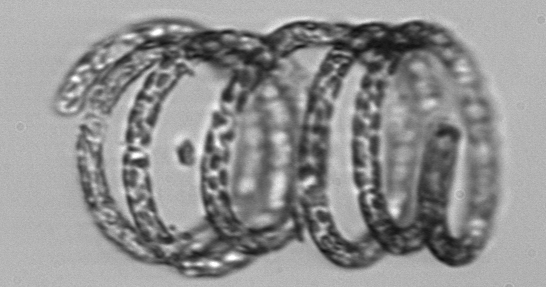
Label: Guinardia_striata